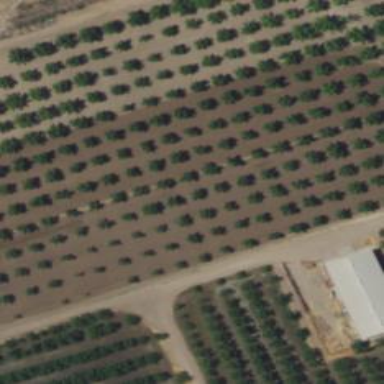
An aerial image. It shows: Orchard.